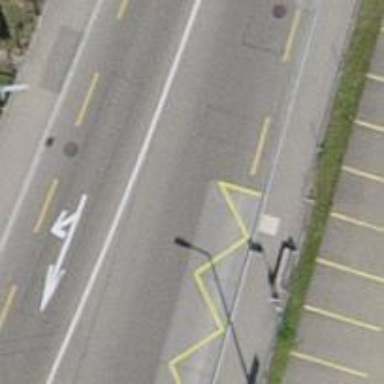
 with lane for cyclists on the left and cycle track on the right."